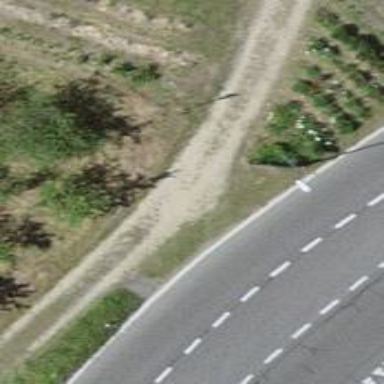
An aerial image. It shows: Track road with grade3 tracktype.